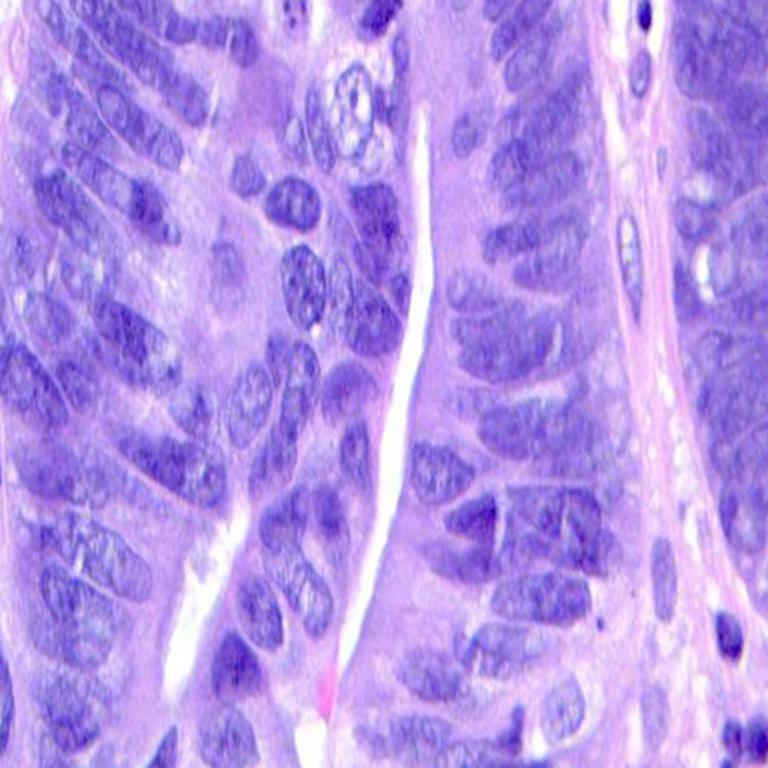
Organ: colon
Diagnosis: adenocarcinomas